Question: if this query take me a number of users without access:
'''
SELECT DISTINCT COUNT(table1.IdUtente) AS UserWithoutAccess
FROM table1
LEFT OUTER JOIN table2 ON table1.IdUtente = table2.IdAttivazione
WHERE (table1.Demo = 1) AND (table1.idRivenditore = 0)
AND (table1.IdGruppo NOT IN (29, 130,117))
AND (table2.IdAttivazione IS NULL)
'''
The tables are:

How can i do the same query for users that had accessed for minus or plus than x times. For example User Accessed more than 600 times how can i do the query?
Thanks for help
T.M.
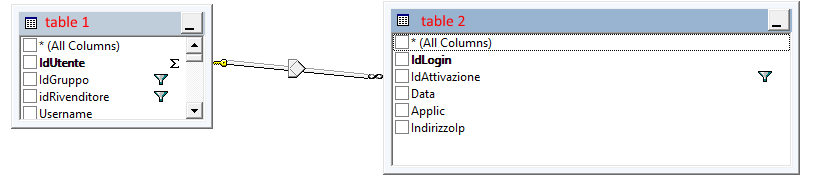
Answer: '''
SELECT idUtente, count(*) as LoginCount
FROM table1 A
JOIN table2 B ON A.idUtente = B.IdAttivazione
WHERE (table1.Demo = 1) AND (table1.idRivenditore = 0)
AND (table1.IdGruppo NOT IN (29, 130,117))
GROUP BY idUtente
HAVING Count(*) > 600
'''
- - 'table2.IdAttivazione IS NULL'-